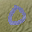
Label: 0